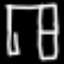
Label: pants